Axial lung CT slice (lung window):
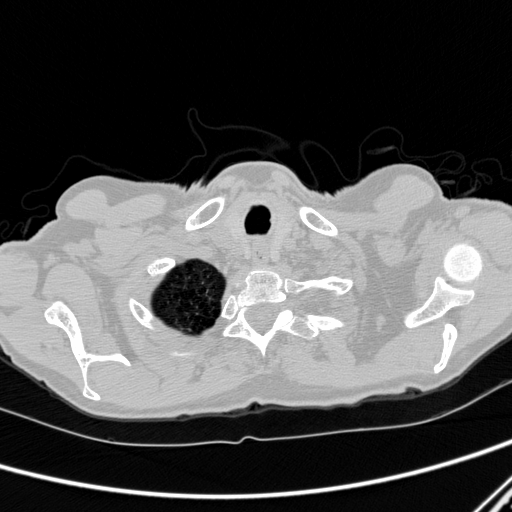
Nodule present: no